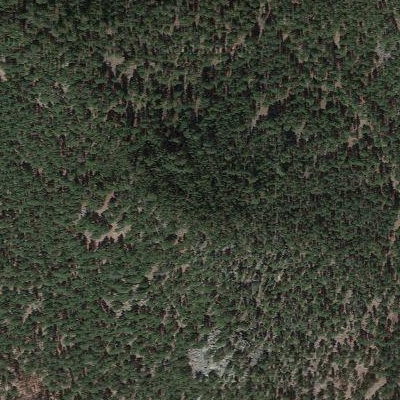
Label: Forest